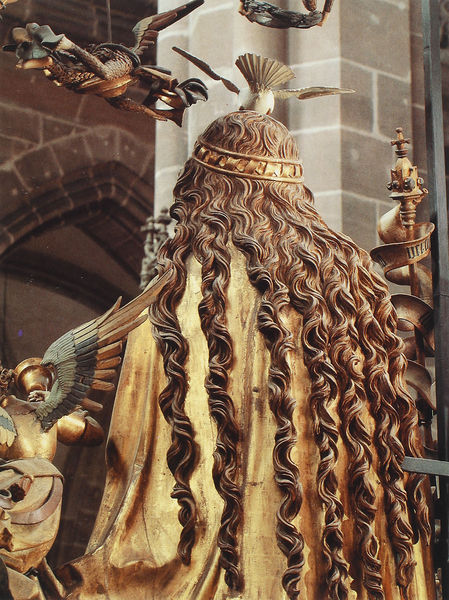
Titel: Englischer Gruß
Künstler: Veit Stoß
Standort: Nürnberg, St. Lorenz (EU - D - B)
Schlagwörter: flügel, vogel, braun, haar, holz, rücken, säule, band, lang, stirnband, taube, vögel, kirche, figur, gold, haare, mantel, gotik, krone, locken, engel, skulptur, statue, bogen, stab, detail, plastik, hinterkopf, foto, kreuz, schweben, hinten, von hinten, rückansicht, fleigen, spitzbogen, mauern, heilig, sakral, geschnitzt, zepter, schriftband, heiliger geist, stirnreif, stränen, engelshaft